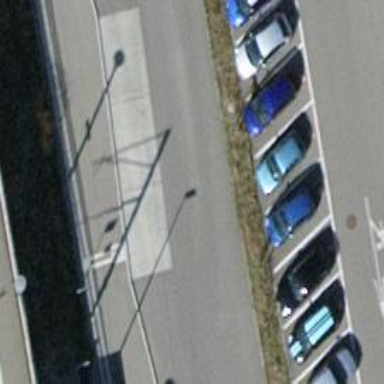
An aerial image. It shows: Bus stop with designated stop position for public transport.